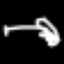
Label: squiggle